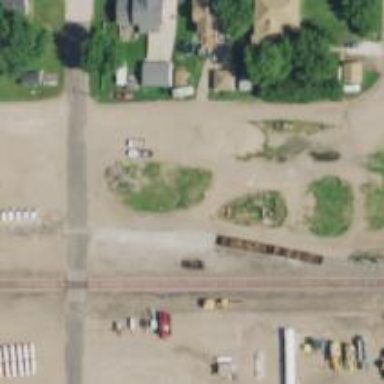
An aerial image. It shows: Railway siding with rails.